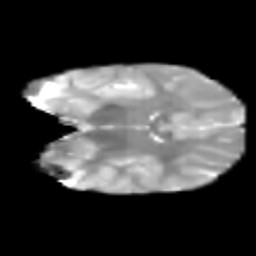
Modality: T2w
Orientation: coronal
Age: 7
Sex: female
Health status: healthy